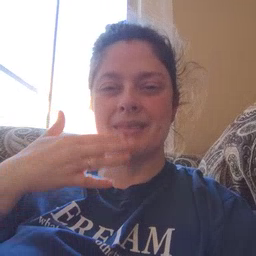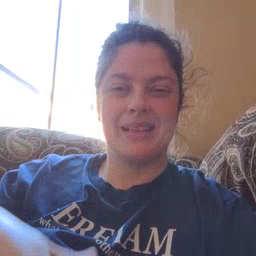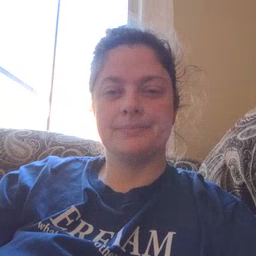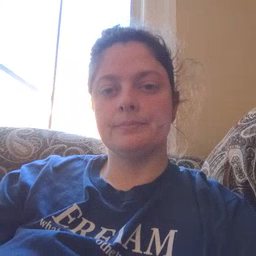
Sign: bad